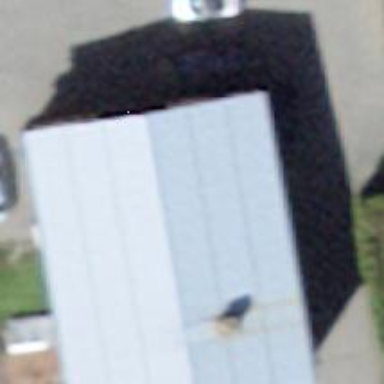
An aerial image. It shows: Car repair shop.